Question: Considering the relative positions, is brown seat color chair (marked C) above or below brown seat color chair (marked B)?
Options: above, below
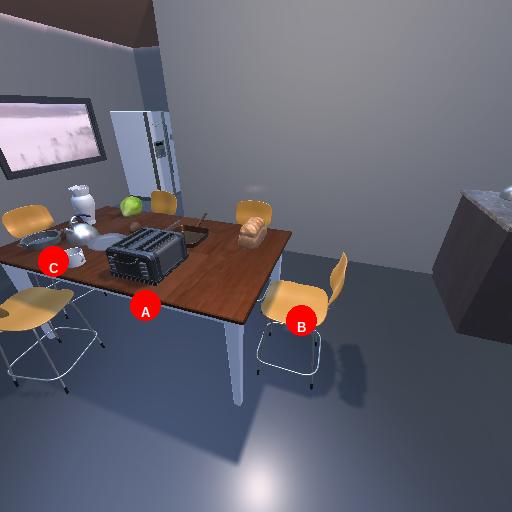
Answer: above